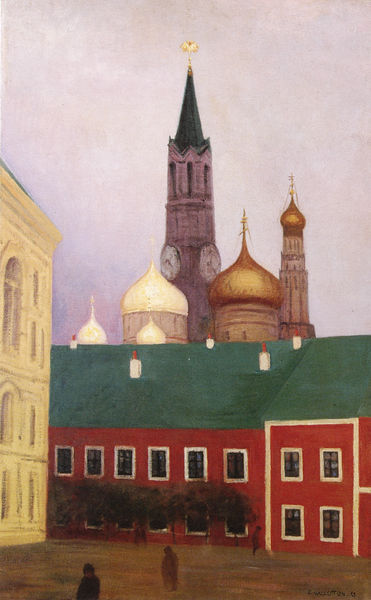
Titel: Ansicht des Kreml in Moskau
Künstler: Félix Vallotton
Standort: Basel
Institution: Stiftung Familie Rudolf Staechlin
Schlagwörter: adler, baum, blau, gemälde, himmel, mann, schatten, weiß, wolken, bäume, gelb, grün, kirchturm, menschen, stadt, braun, fenster, grau, hell, licht, männer, orange, schwarz, strasse, zeichnung, dach, gebäude, haus, rot, weg, leute, malerei, naive malerei, wand, bild, öl, erde, häuser, gitter, kirche, gold, kamine, kirchturmspitze, schornstein, turm, turmspitze, garten, fassade, fassaden, passanten, schule, russland, dorf, dächer, schornsteine, hof, naiv, platz, figuren, kuppel, realistisch, glanz, uhr, kirchen, kirchtürme, rit, fensterrahmen, grünes dach, kreuz, kuppeln, orientalisch, türme, zwiebeldach, zwiebelturm, zwiebeltürme, gelbes haus, kreml, münchen, palast, stern, umriß, dom, moskau, münster, kathedrale, gestalten, kreuze, spaziergänger, turmuhr, basilika, häuserzeile, komplementärkontrast, zweidimensional, simpel, sankt petersburg, äume, orthodox, roter platz, zwiebeldächer, goldene turmspitze, pltz, zweibelturm, zwiebeltrurm, alstadt, satte farben